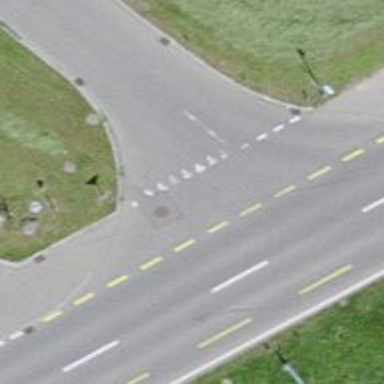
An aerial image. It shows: Road with "give way" sign.